Question: The below image is 3 DIV's with 'position:absolute' rendered in Chrome. All belong to the same parent DIV.
- 'left:25%''left:50%'- 'left:25%''width:25%'
why does Red extend into Purple, instead of just touching Purple's left side?

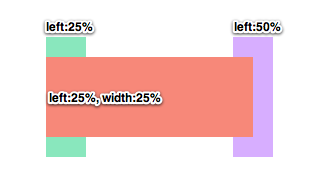
Answer: This is because you have set some 'padding' to that div.
Please set 'padding:0px;' then try again.